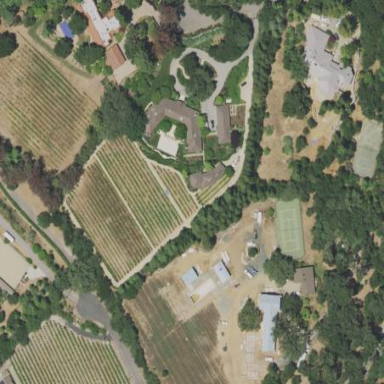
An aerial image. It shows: Vineyard with grape crops.